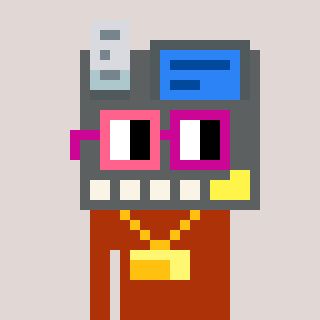
a pixel art character with square pink and red glasses, a cash register-shaped head and a hotbrown-colored body on a warm background